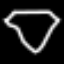
Label: diamond